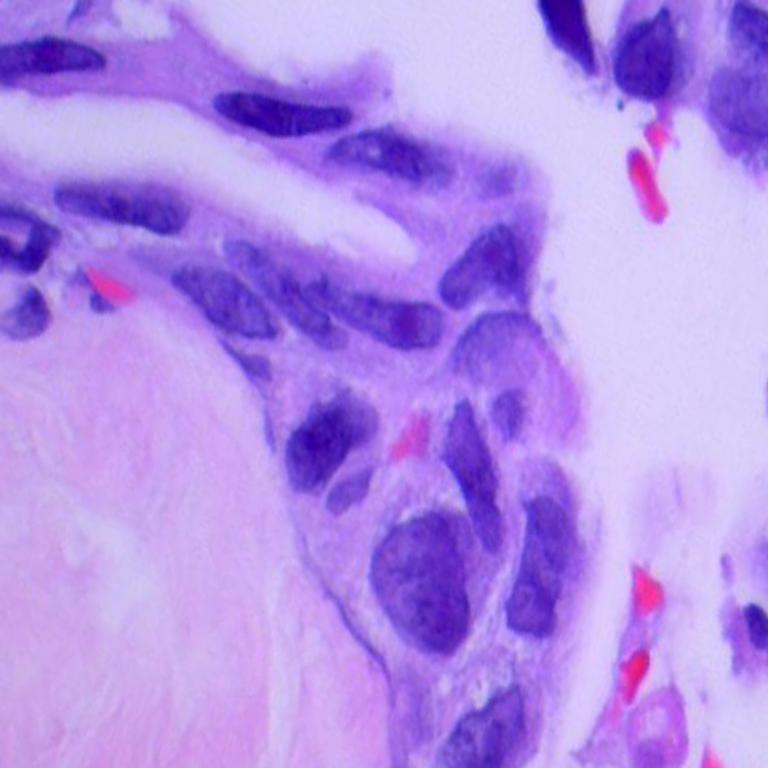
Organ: lung
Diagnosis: adenocarcinomas